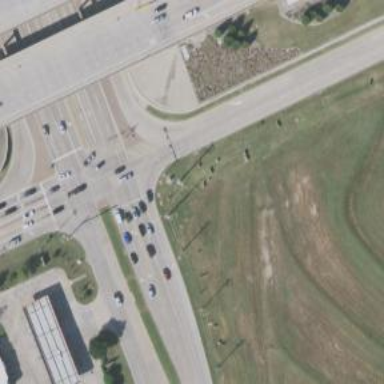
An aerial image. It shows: Secondary road with frontage road alongside.